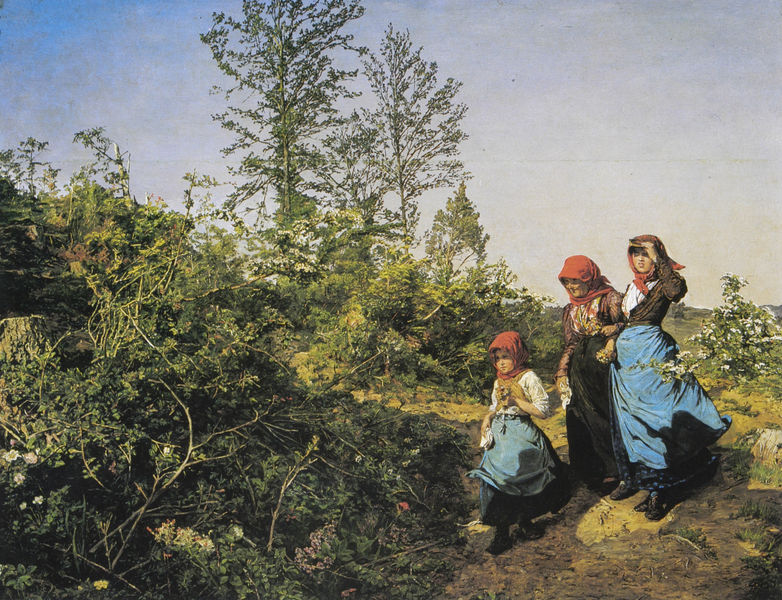
Titel: Kirchgang im Frühling
Künstler: Ferdinand Georg Waldmüller
Standort: Salzburg
Institution: Museum Carolino Augustaeum
Schlagwörter: baum, blau, blätter, dunkel, gemälde, gruppe, hand, himmel, laub, schatten, wolken, bäume, frauen, gelb, grün, landschaft, mädchen, ocker, blumen, braun, frau, grau, hell, kleid, kleider, licht, mund, nase, schwarz, weiss, blüte, blüten, gras, rosen, rot, tuch, weg, wiese, malerei, rock, alt, jung, richter, alte, arm, augen, bluse, falten, stehen, stein, holland, hände, schauen, öl, birken, erde, feld, horizont, natur, strauch, wind, busch, büsche, gebüsch, gehen, pfad, sommertag, sonne, sträucher, wege, land, realismus, tücher, drei, familie, kind, mutter, tochter, blatt, pflanzen, wald, kinder, bewölkt, schürze, sommer, abhang, bäuerin, bäuerinnen, russland, schürzen, hecke, violett, wolkenlos, idylle, ausschau, wehen, blue, people, red, white, women, girls, green, modern, old, sisters, skirt, three, woman, yellow, kopftuch, halstuch, flowers, looking, brown, plant, junge, gründ, frühling, fotografie, katze, beruf, blenden, spaziergang, heide, wandern, idyll, lichtung, leinwand, sonnig, tracht, unterholz, flower, clouds, sky, tree, dickicht, dornen, kopftücher, field, girl, landscape, netherlands, peasant, german, sun, trees, child, generationen, himel, gestrüpp, grass, path, alte frau, oma, gaze, look, shawl, bonnet, mother, realism, scarf, walking, boots, french, baumstumpf, photo, enkel, danish, großmutter, drei generationen, generation, rosenhecke, schüruzen, suche, leaves, family, walk, lau, english, austrian, apron, gypsy, bush, farm, farmer, travel, genre, romantik, trail, weeds, skirts, journey, blaue schürze, mäfchen, longing, no, rote kopftücher, wonne, yes, dres, kopftuchj, searching, tangle, romanian, auschau, greeny, elandschaft, aprons, traditional dress, red hood, 3 women, blinded by sun, covering eyes, aprong, poepl, spatzierengehen, outiside